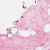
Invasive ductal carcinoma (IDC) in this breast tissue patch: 0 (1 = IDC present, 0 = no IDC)